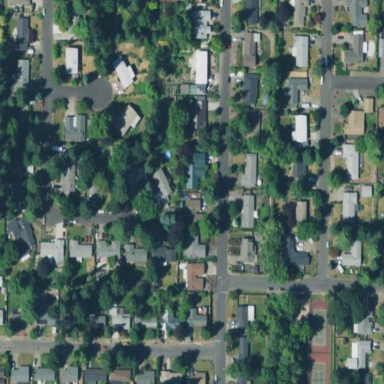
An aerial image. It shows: Residential area consisting of single-family homes.